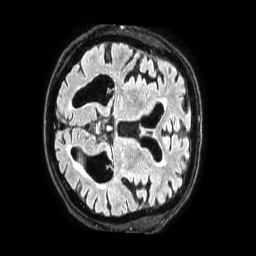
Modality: FLAIR
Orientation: axial
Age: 72
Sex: male
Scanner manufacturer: philips
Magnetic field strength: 1.5 T
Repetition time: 4.8 s
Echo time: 0.3071 s